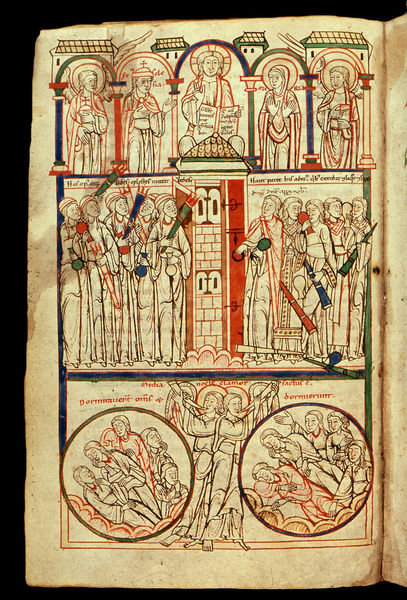
Titel: Speculum virginum
Institution: Köln, Historisches Archiv
Schlagwörter: blau, gott, himmel, grün, menschen, säulen, zeichnung, rot, bibel, horn, erde, kirche, blatt, musik, turm, engel, farbig, papier, farbe, buch, burg, druck, seite, illustration, kreise, beten, buchseite, pergament, heiligenschein, nimbus, christus, jesus, hölle, mittelalter, posaunen, tempel, heilige, trompeten, fanfare, fakeln, flöten, ikone, auferstehung, handschrift, unterwelt, drei etagen, trompete, fackeln, apostel, buchmalerei, evangelium, evangelisten, inkunabel